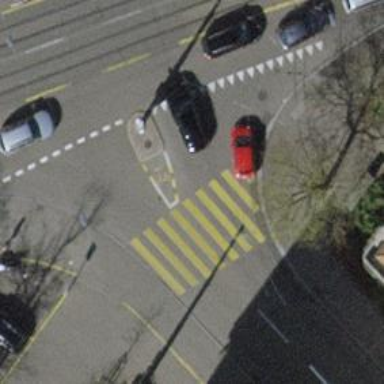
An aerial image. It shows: Asphalt footway with zebra crossing.